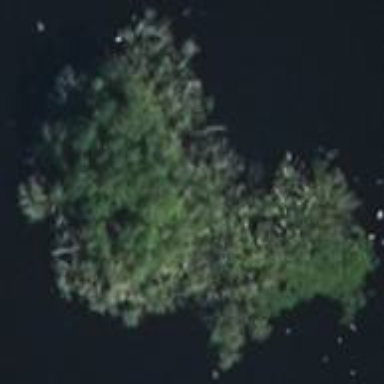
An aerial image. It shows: Islet.